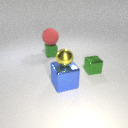
small green metal cube behind large blue metal cube